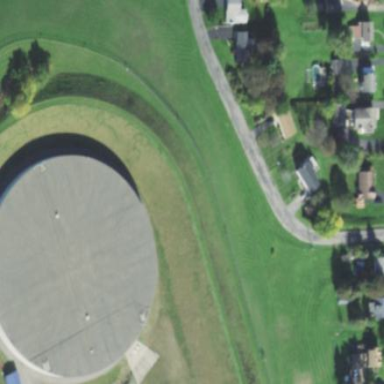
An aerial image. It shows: Building with water storage tank. The tank is used for storing water.